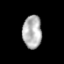
Tissue: prostate
Cell type: Myeloid cells
Senescence score: 0.7197
Nuclear area (px): 618
Mean DAPI intensity: 178.034